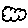
Label: cloud